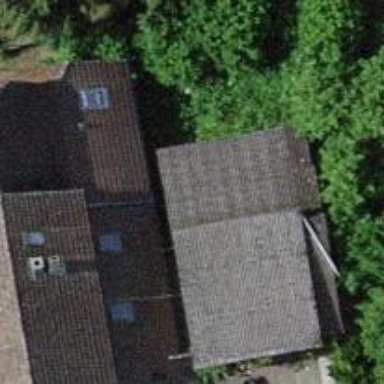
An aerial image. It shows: Garage building.